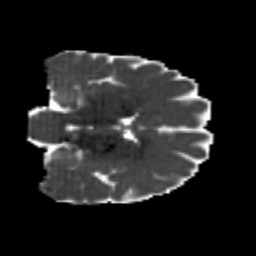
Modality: MD
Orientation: coronal
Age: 21
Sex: female
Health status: healthy
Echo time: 0.074 s